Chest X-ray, PA view. Patient: 24 years old, sex F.
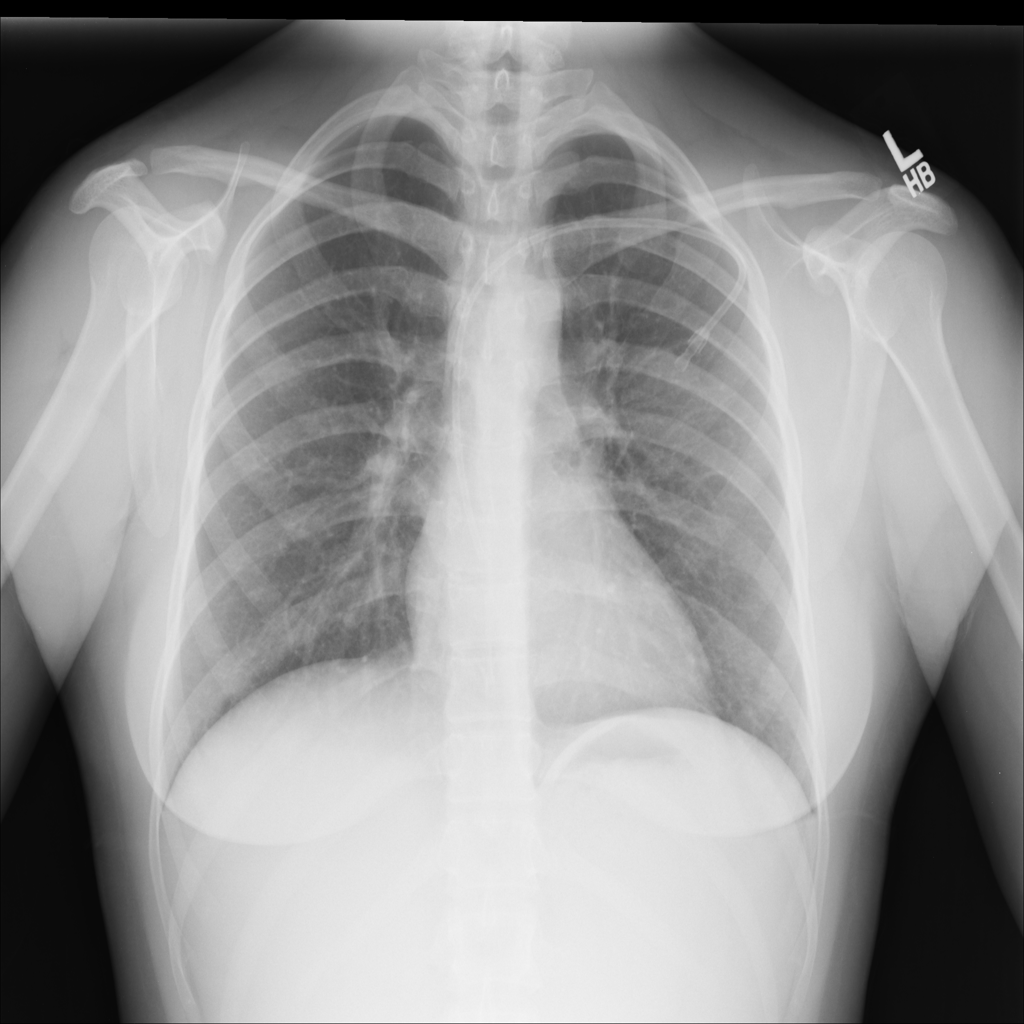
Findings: No Finding